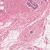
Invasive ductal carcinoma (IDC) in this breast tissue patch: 1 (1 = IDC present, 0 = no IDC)